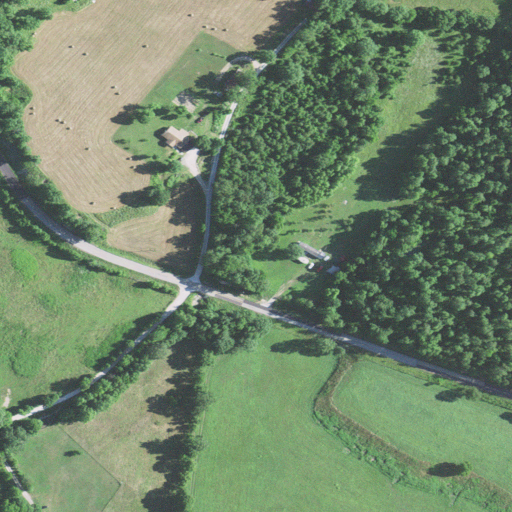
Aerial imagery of valley in Missouri named Pogue Hollow containing pasture, open development, deciduous forest, and low intensity development